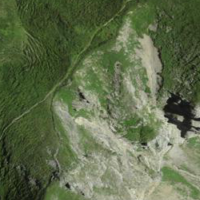
EUNIS habitat code: 48
Species observed at this site:
Gymnadenia rhellicani
Gymnadenia conopsea